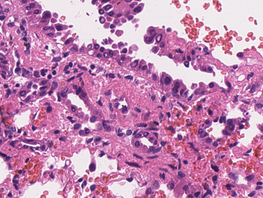
Tumor epithelial tissue: yes
Tumor-associated stroma tissue: yes
Normal tissue: no